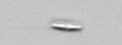
Label: pennate